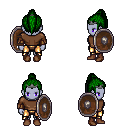
a pixel art fantasy rpg character, female body template, dark elf, purple skin, brown long-sleeve shirt, gold greaves, green long topknot hairstyle, iron tiara, cloth bracers, brown shoes, shield, four views (front, back, left, right), 2x2 character sprite sheet, small pixel art, hard edges, no anti-aliasing